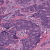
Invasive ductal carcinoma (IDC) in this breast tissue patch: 1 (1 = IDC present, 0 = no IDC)